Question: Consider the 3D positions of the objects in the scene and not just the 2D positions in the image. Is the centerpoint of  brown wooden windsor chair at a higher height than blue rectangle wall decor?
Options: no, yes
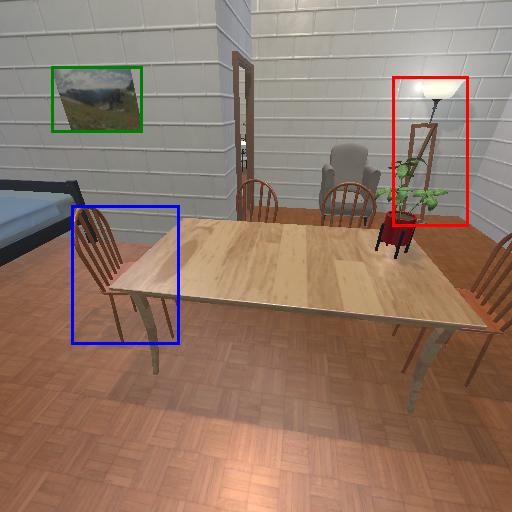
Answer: no